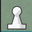
Piece: wP